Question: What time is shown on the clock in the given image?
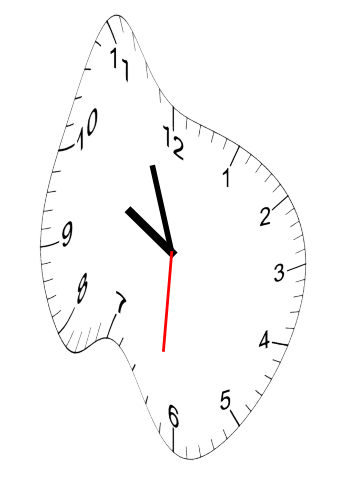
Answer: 09:56:31